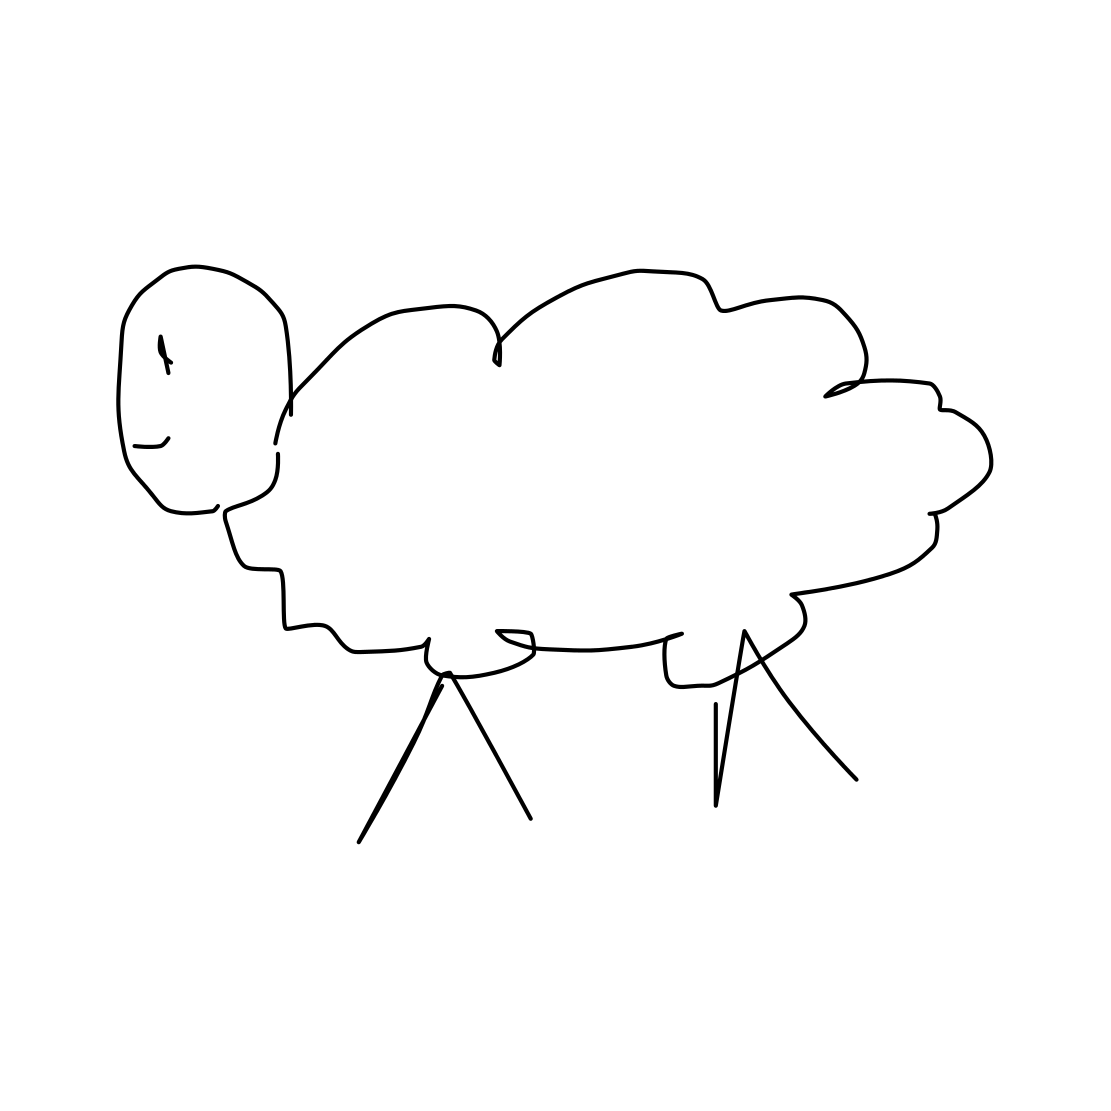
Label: sheep